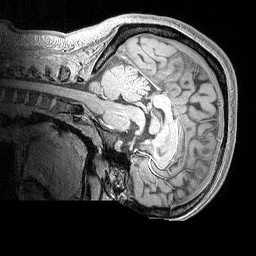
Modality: MP2RAGE
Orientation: sagittal
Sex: female
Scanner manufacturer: siemens
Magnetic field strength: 3 T
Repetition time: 5 s
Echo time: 0.00292 s